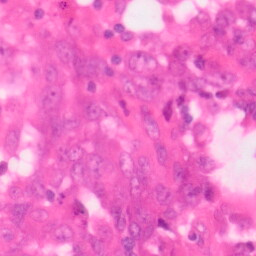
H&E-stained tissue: Colon